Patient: sex F, age 68
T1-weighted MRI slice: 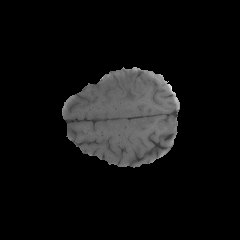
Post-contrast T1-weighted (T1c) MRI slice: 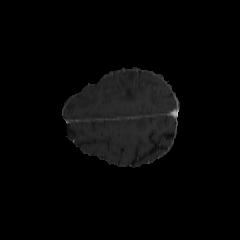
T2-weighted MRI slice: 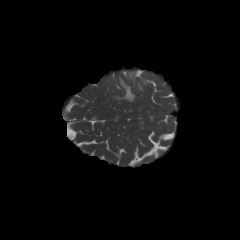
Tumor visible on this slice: yes
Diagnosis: Glioblastoma, IDH-wildtype
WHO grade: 4